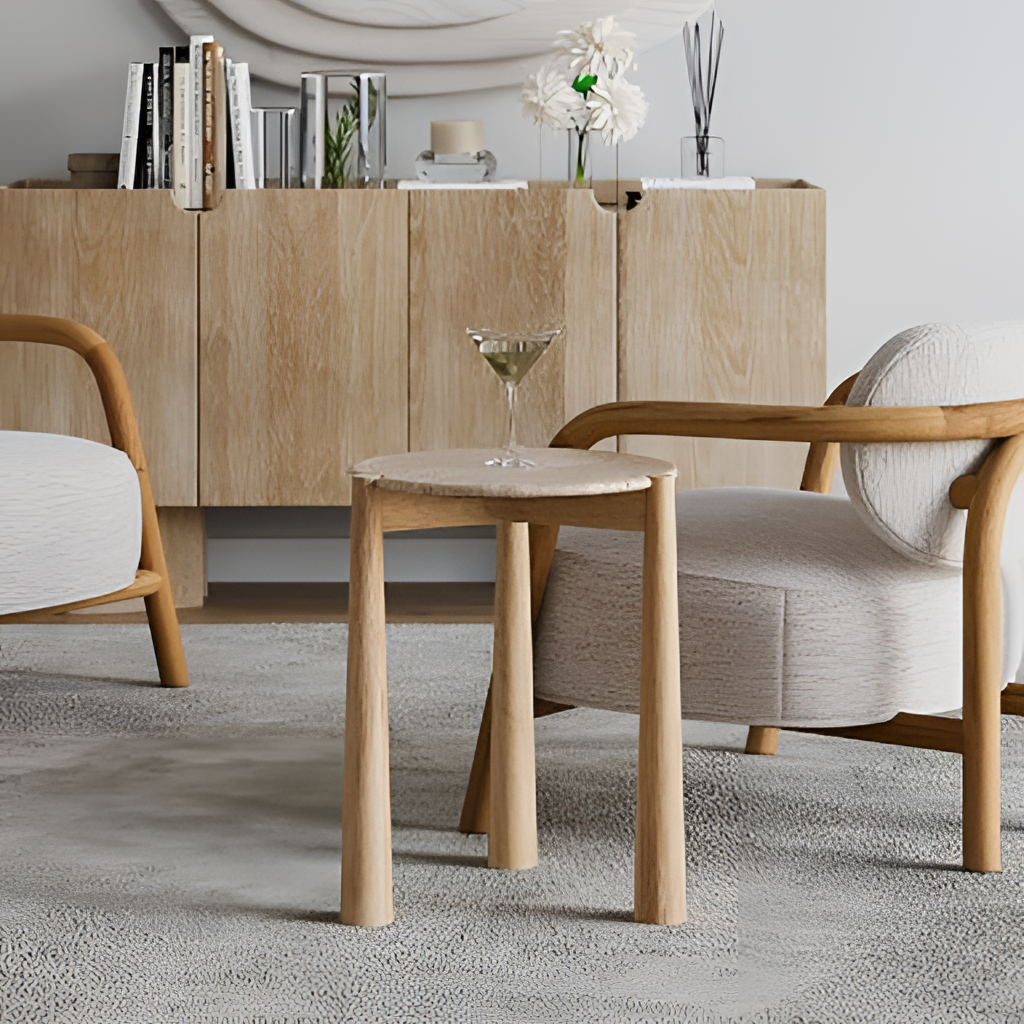
wood cabinet, living room, minimalist, paint wallpaper, with solid pattern, beige rug flooring, with textured pattern